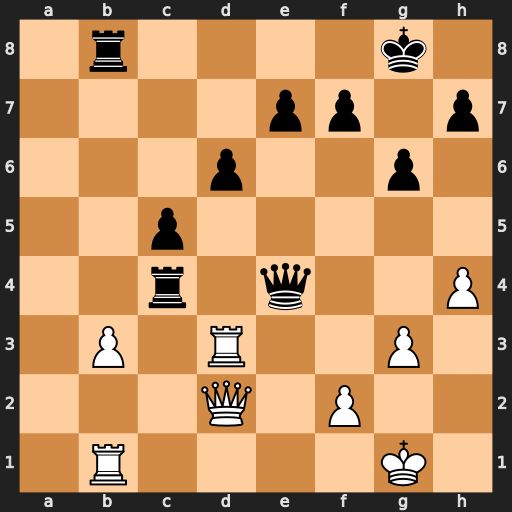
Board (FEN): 1r4k1/4pp1p/3p2p1/2p5/2r1q2P/1P1R2P1/3Q1P2/1R4K1
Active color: w
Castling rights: -
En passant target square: -
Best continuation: Re1 Qxe1+ Qxe1